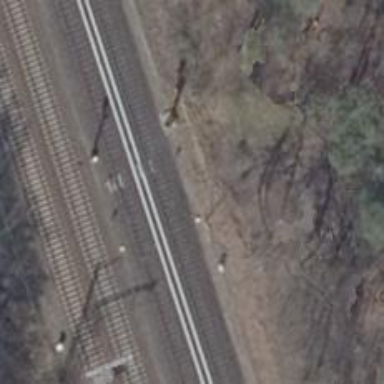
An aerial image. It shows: Railway signal.